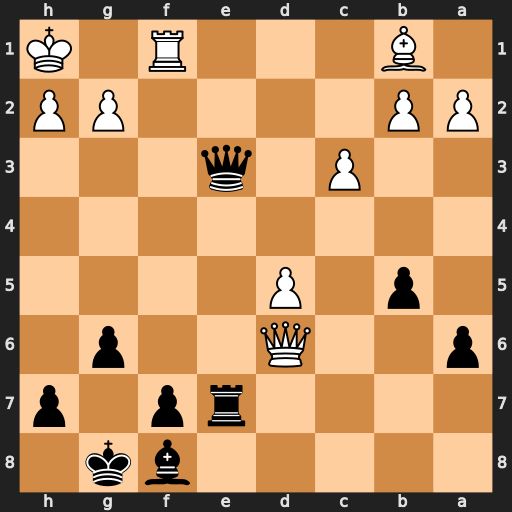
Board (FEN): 5bk1/4rp1p/p2Q2p1/1p1P4/8/2P1q3/PP4PP/1B3R1K
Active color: b
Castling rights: -
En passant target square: -
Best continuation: Qf2 Bd3 Re1